Interaction volume radius: 10 \u00c5
Interaction volume height: 25 \u00c5
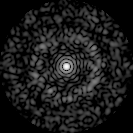
Disorder parameter: 0.8445